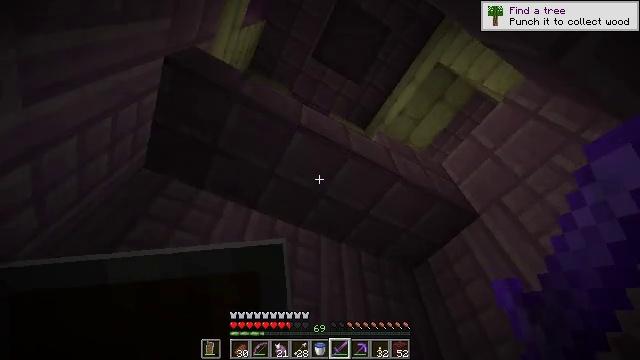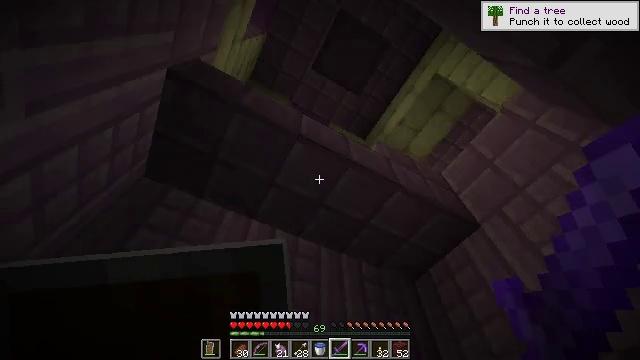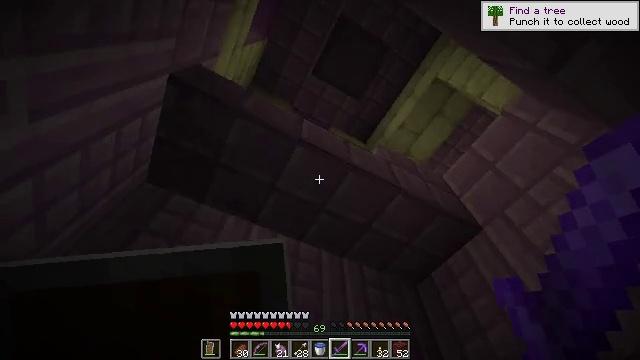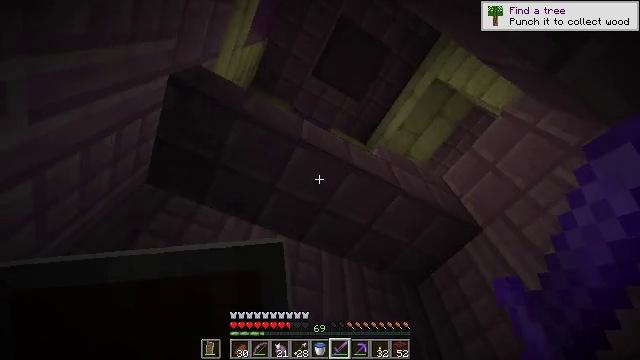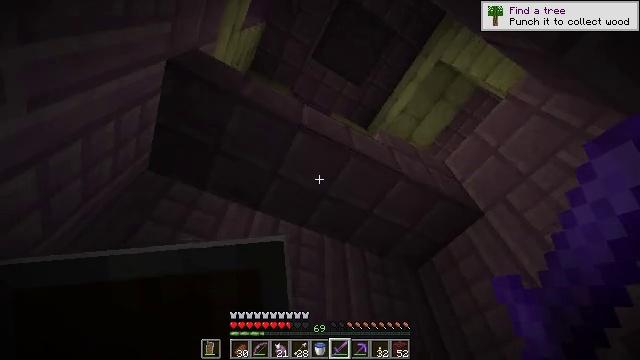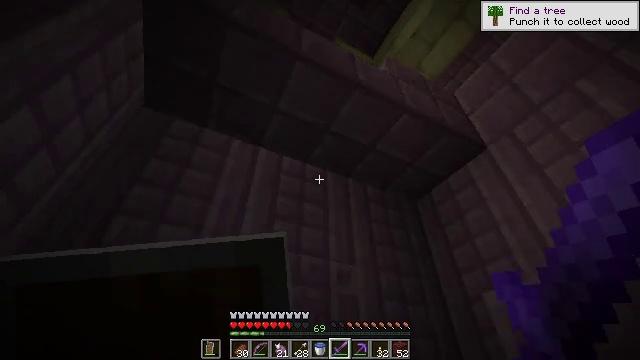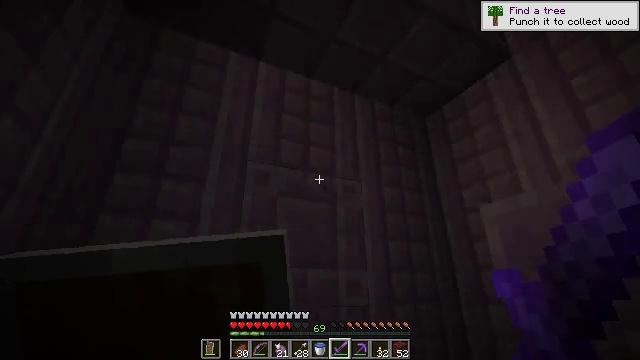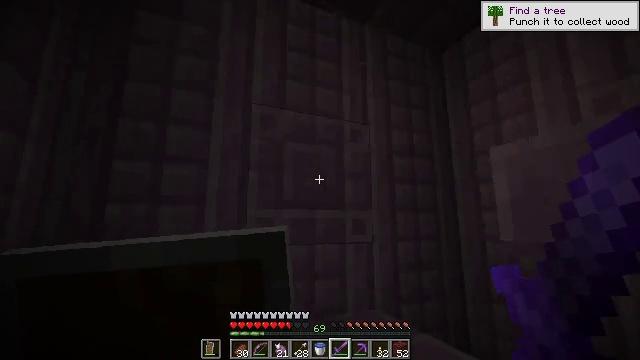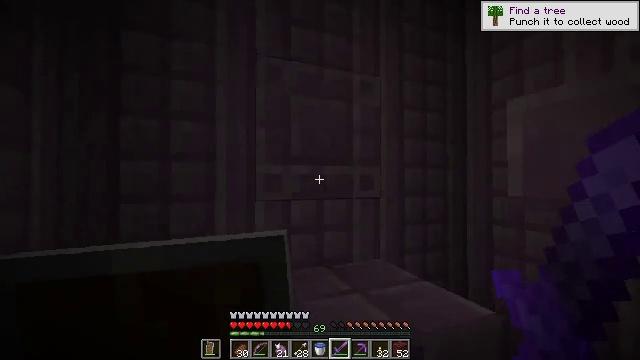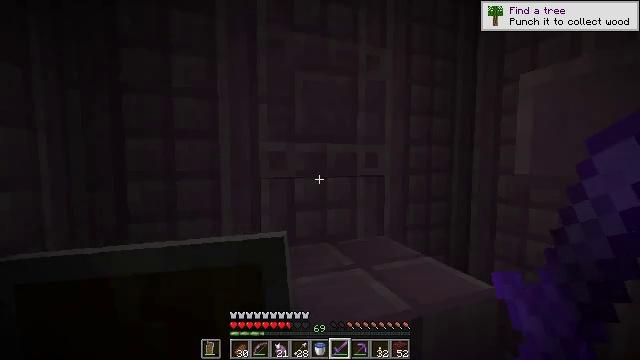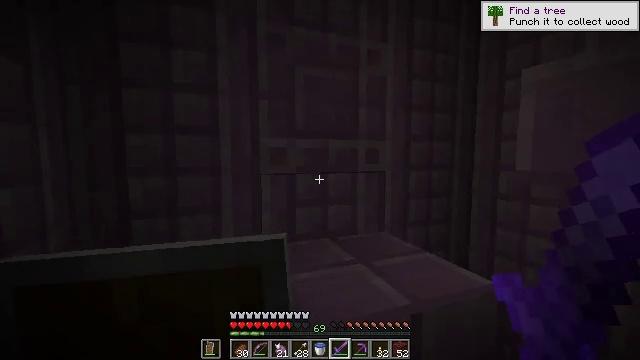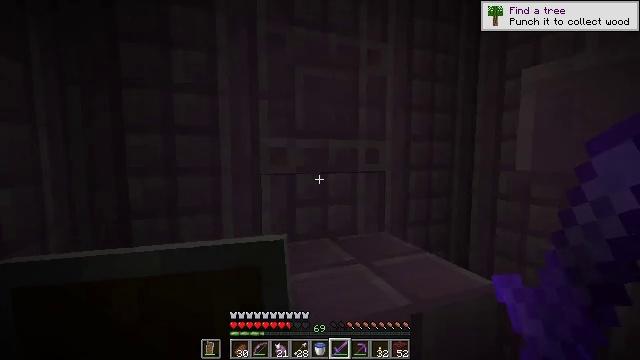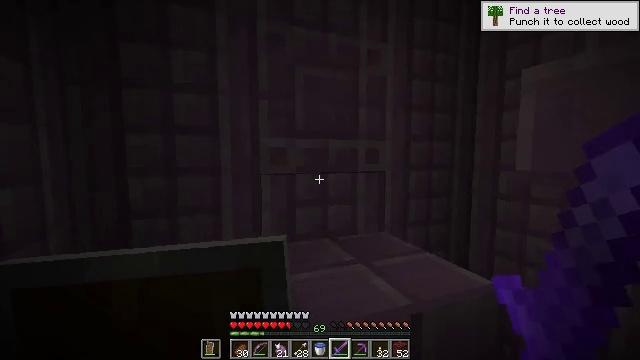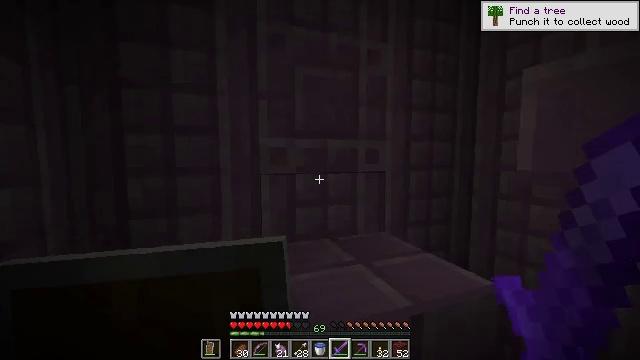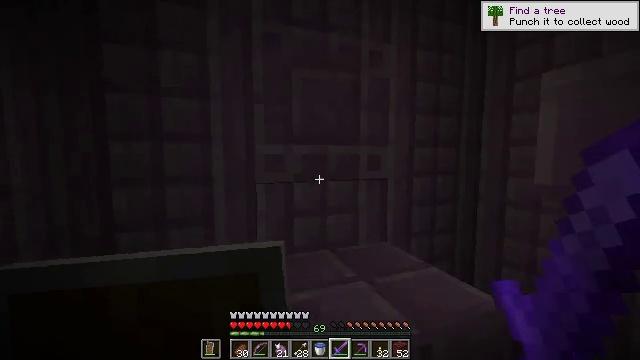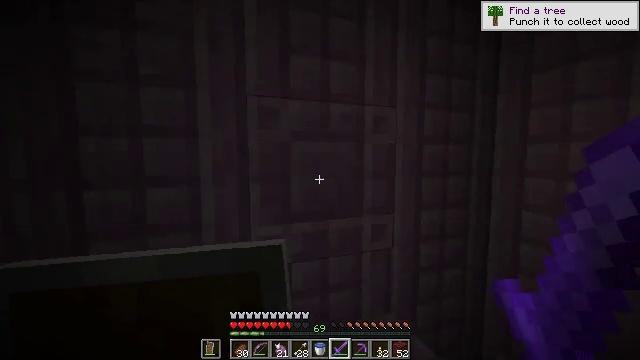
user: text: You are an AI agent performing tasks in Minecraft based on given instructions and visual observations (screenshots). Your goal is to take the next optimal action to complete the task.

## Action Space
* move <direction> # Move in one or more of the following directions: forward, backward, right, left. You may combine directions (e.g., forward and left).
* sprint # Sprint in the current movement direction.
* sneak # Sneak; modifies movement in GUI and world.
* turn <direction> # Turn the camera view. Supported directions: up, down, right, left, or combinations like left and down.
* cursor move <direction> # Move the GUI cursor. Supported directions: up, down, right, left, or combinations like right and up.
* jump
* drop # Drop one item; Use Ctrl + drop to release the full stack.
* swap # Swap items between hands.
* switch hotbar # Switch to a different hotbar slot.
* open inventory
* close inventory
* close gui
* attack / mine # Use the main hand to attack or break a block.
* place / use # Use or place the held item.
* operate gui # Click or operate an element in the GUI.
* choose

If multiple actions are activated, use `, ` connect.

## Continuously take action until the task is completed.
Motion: motion action
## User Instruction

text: Collect the purpur slab after breaking it.
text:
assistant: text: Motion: turn up
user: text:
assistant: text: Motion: no_op
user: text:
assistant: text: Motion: no_op
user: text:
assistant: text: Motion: turn down
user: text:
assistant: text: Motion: turn down
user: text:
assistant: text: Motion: turn left and down
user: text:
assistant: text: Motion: turn left and down
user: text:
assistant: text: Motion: turn left and down
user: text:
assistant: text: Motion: turn down
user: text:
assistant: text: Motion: no_op
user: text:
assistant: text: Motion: no_op
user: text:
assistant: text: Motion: no_op
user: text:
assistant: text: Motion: move forward
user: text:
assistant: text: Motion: move forward, jump
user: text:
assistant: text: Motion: move forward, jump
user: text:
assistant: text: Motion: move forward, turn right and up, jump
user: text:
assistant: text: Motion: move forward, turn right and up, jump
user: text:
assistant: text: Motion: move forward, turn up, jump
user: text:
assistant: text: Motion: move forward, turn up, jump
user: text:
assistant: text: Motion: move forward, turn up, jump
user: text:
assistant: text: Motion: move forward, turn right and up
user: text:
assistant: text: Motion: move forward, turn right and up
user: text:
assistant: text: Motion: turn right and up
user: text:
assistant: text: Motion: turn right and up
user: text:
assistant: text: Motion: turn right and up
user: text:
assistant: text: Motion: turn right
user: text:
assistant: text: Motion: turn down
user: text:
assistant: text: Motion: turn left
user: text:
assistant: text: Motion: turn left
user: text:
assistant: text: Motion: turn left